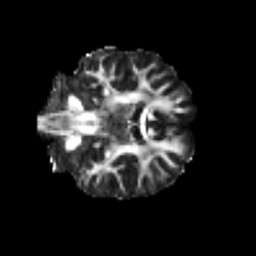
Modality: FA
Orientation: coronal
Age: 47
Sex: male
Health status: healthy
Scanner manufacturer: siemens
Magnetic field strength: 3 T
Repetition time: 3.6 s
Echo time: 0.0964 s